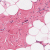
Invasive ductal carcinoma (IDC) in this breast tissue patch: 0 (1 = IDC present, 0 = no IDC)